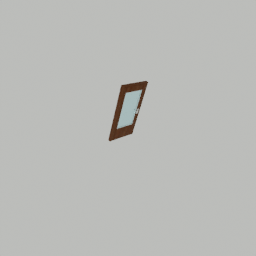
Label: architecture